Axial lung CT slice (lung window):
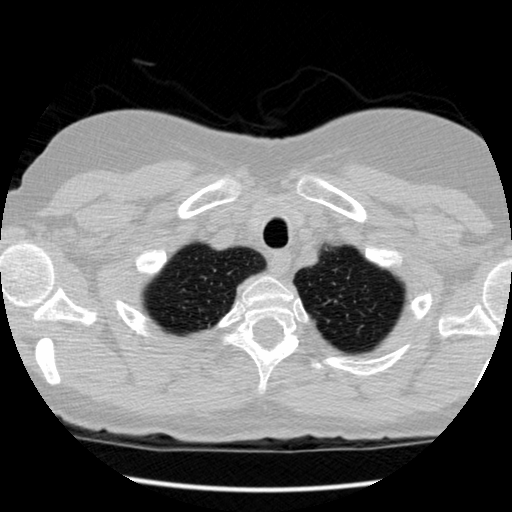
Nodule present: no